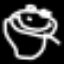
Label: frog